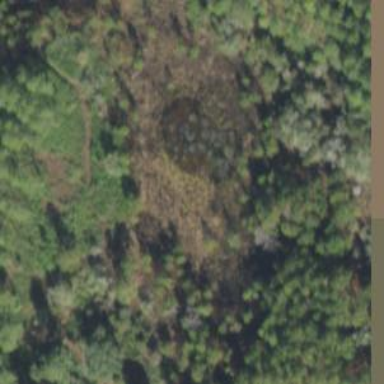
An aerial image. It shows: Marshy wetland area.